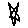
Label: star